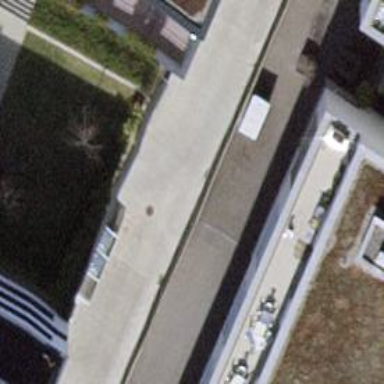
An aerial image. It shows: Parking entrance.